Current action and preconditions to check: trajectory_clear

Your task: For each precondition in the list above, predict whether it will hold at this action.

Consider the current scene as observed from the mobile robot's camera, and analyze the predicted future states of all dynamic agents (e.g., people, animals, vehicles, or any moving entities) within the NEXT SECOND.

IMPORTANT: Only answer "very likely" if you are absolutely certain—based on strong, clear evidence—that a dynamic agent will violate the precondition in the predicted future state. Do NOT answer "very likely" for unlikely, ambiguous, or low-probability risks.

Ask yourself for each precondition: Is there a high probability, with clear and convincing evidence, that the predicted future states of any dynamic agent will interfere with the predicted future state of the currently executing action within the NEXT SECOND, causing that precondition to fail?

Assess the risk level based on these predictions. Use "likely" or "very likely" if motions create a clear risk of interference.

Use "neutral" or "improbable" if agents are nearby but their predicted paths are clearly diverging or non-conflicting.

Failure Risk Categories: "very improbable", "improbable", "neutral", "likely", "very likely"

Answer Format: Output ONLY the probability_of_failure value from these categories: "very improbable", "improbable", "neutral", "likely", "very likely"

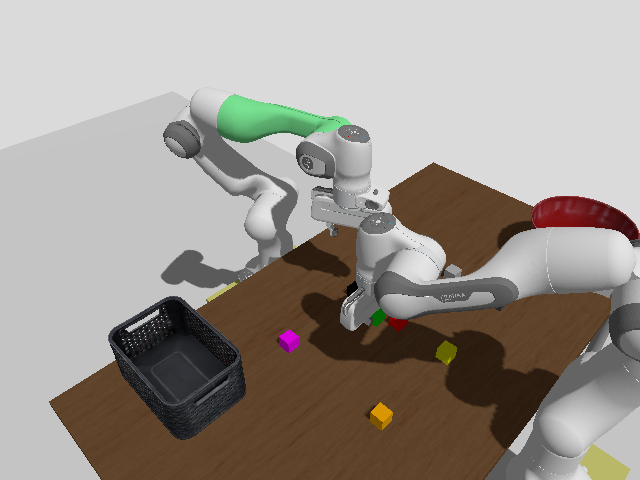

Answer: neutral